Field crop: maize
Growth stage: 2
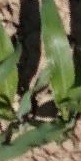
Species: maize